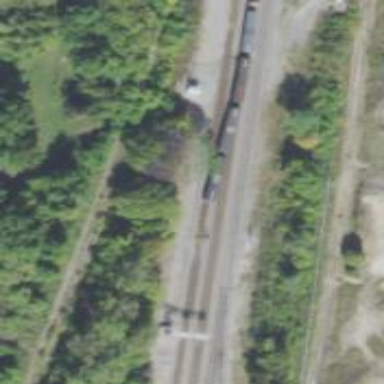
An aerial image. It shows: Abandoned railway yard.